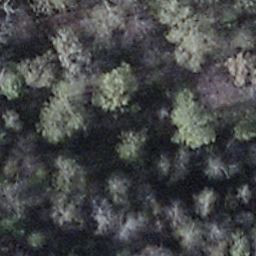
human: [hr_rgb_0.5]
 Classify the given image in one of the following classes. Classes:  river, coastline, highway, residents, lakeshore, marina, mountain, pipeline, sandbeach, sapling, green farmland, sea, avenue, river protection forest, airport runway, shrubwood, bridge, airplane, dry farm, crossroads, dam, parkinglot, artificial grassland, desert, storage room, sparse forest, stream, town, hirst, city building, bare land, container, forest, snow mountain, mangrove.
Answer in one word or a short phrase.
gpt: shrubwood